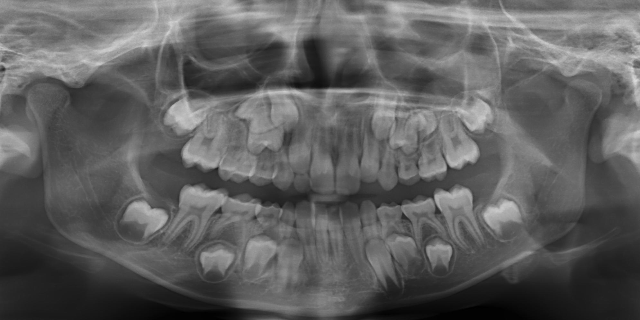
child